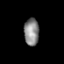
Tissue: prostate
Cell type: Fibroblasts
Senescence score: 0.6889
Nuclear area (px): 401
Mean DAPI intensity: 135.663